Question: I m using devexpress tools and while using treelist i want to apply this.
I want to add a row after every child node which could take text values and the size of the row should be stretched to the full width.How can i do this..?
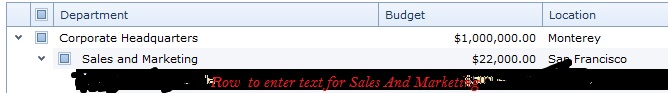
Answer: What you are looking for is the Preview Section. This feature is well described in the documentation: <URL>
The preview text can be supplied via event or bound to the datasource field. If the preview text is empty, the preview section is not painted. This behavior allows you to have the preview section only for specific nodes.